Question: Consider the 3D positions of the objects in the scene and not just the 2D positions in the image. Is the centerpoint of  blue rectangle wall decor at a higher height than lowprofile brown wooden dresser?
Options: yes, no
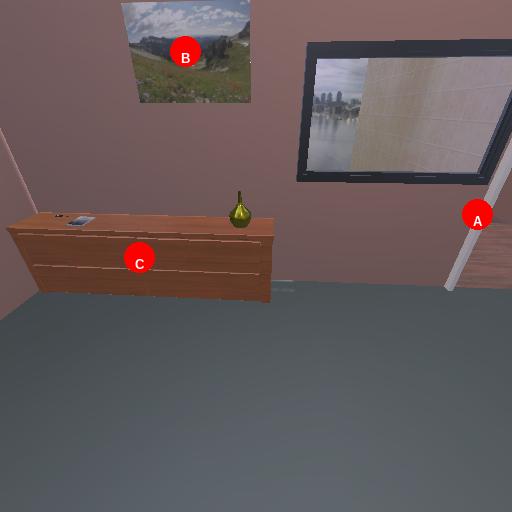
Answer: yes